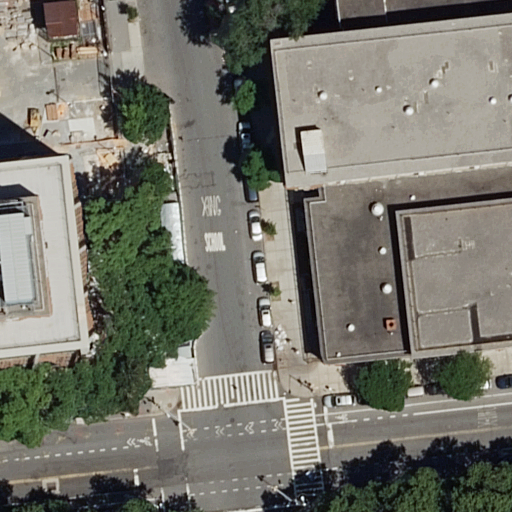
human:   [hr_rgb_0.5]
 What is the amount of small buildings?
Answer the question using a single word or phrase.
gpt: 1

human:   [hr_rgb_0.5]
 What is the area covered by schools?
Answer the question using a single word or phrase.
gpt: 572m2

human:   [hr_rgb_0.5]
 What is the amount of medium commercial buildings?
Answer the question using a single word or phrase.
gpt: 0

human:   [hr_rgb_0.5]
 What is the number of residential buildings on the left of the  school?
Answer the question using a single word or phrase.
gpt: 2

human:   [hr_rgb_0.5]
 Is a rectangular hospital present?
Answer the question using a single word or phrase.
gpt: no

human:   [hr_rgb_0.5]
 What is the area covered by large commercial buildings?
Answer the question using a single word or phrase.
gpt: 0m2

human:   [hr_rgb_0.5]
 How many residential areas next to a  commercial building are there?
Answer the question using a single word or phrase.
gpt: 0

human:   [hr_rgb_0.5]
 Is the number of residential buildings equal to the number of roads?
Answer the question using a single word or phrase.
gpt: no

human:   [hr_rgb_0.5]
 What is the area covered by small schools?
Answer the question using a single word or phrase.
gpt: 0m2

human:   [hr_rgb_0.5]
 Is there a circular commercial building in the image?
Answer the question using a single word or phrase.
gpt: no

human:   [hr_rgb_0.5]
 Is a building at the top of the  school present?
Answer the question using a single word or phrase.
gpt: no

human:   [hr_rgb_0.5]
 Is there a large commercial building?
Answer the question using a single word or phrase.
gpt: no

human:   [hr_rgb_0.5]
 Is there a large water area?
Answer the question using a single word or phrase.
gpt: no

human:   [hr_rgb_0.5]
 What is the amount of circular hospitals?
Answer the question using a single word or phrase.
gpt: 0

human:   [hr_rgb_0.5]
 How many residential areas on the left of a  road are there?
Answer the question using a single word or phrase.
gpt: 1

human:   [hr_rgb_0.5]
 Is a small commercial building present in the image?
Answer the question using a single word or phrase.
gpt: no

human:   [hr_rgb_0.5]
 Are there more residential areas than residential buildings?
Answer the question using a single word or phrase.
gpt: no

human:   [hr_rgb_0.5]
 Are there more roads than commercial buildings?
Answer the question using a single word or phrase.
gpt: yes

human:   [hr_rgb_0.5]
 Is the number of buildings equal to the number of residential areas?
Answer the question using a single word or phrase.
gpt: no

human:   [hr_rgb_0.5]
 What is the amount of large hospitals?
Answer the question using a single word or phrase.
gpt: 1

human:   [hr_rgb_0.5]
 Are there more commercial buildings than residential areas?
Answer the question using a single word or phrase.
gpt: no

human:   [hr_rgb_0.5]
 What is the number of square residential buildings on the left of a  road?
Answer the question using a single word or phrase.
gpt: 0

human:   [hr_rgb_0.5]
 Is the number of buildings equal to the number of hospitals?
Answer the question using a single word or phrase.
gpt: no

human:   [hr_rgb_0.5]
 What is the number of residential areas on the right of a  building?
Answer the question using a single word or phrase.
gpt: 0

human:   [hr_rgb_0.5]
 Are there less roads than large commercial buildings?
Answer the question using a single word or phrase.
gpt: no

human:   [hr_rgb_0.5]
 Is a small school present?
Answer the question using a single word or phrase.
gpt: no

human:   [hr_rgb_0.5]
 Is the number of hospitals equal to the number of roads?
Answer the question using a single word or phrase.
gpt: no

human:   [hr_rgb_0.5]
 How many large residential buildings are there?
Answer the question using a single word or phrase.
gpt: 1

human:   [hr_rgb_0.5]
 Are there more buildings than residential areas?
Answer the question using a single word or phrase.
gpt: yes

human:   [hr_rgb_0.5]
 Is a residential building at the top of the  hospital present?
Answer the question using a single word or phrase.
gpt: yes

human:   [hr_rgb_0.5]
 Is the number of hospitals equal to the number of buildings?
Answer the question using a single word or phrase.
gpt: no

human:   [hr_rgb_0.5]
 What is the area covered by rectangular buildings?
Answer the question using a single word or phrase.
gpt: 352m2

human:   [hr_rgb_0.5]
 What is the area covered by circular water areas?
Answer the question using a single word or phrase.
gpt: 0m2

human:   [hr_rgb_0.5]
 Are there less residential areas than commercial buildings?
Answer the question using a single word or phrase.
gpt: no

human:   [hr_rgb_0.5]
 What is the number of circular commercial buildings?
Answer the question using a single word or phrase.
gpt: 0

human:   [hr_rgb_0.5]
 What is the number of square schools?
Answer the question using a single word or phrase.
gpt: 0